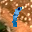
Label: 1